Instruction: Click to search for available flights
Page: home
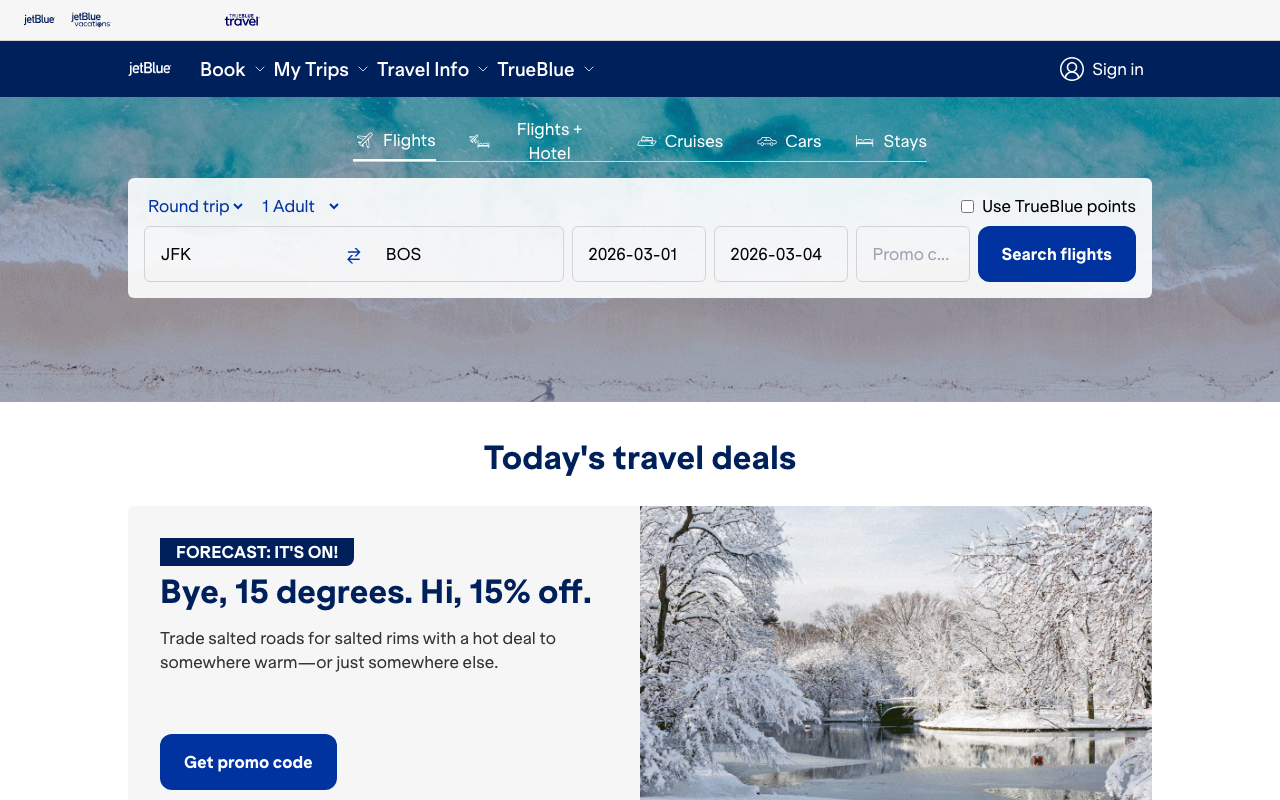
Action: click